Field crop: maize
Growth stage: 2
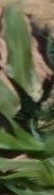
Species: maize